Question: I have a list view and draw it with 'OwnerDraw'.
How to draw a simple and progress bar with rounded angles and a line on the top as on a picture below?

I need your help to apply a code below to my needs (my skills don't make it possible to edit).
'''
// TUbuntuProgress
// Version 1.2
unit UbuntuProgress;
interface
uses
Windows, SysUtils, Classes, Controls, Graphics, Math, ExtCtrls;
type
TUbuntuProgressColorSets = (csOriginal, csBlue, csRed);
TUbuntuProgressMode = (pmNormal, pmMarquee);
TMarqueeMode = (mmToLeft, mmToRight);
TMarqueeSpeed = (msSlow, msMedium, msFast);
TUbuntuProgress = class(TGraphicControl)
private
FColorSet: TUbuntuProgressColorSets;
FProgressDividers: Boolean;
FBackgroundDividers: Boolean;
FMarqueeWidth: Longint;
FMax: Longint;
FMode: TUbuntuProgressMode;
FPosition: Longint;
FShadow: Boolean;
FSpeed: TMarqueeSpeed;
FStep: Longint;
FVisible: Boolean;
Buffer: TBitmap;
DrawWidth: Longint;
MarqueeMode: TMarqueeMode;
MarqueePosition: Longint;
Timer: TTimer;
procedure SetColorSet(newColorSet: TUbuntuProgressColorSets);
procedure SetProgressDividers(newProgressDividers: Boolean);
procedure SetBackgroundDividers(newBackgroundDividers: Boolean);
procedure SetMarqueeWidth(newMarqueeWidth: Longint);
procedure SetMax(newMax: Longint);
procedure SetMode(newMode: TUbuntuProgressMode);
procedure SetPosition(newPosition: Longint);
procedure SetShadow(newShadow: Boolean);
procedure SetSpeed(newSpeed: TMarqueeSpeed);
procedure SetStep(newStep: Longint);
procedure SetVisible(newVisible: Boolean);
procedure MarqueeOnTimer(Sender: TObject);
procedure PaintNormal;
procedure PaintMarquee;
protected
procedure Paint; override;
public
constructor Create(AOwner: TComponent); override;
destructor Destroy; override;
procedure SetBounds(ALeft, ATop, AWidth, AHeight: Integer); override;
procedure StepIt;
published
property ColorSet: TUbuntuProgressColorSets read FColorSet write SetColorSet;
property ProgressDividers: Boolean read FProgressDividers write SetProgressDividers;
property BackgroundDividers: Boolean read FBackgroundDividers write SetBackgroundDividers;
property MarqueeWidth: Longint read FMarqueeWidth write SetMarqueeWidth;
property Max: Longint read FMax write SetMax;
property Mode: TUbuntuProgressMode read FMode write SetMode;
property Position: Longint read FPosition write SetPosition;
property Shadow: Boolean read FShadow write SetShadow;
property Speed: TMarqueeSpeed read FSpeed write SetSpeed;
property Step: Longint read FStep write SetStep;
property Height;
property Visible: Boolean read FVisible write SetVisible;
property Width;
end;
procedure Register;
implementation
uses
UbuntuProgressColors;
{$R UbuntuProgress.dcr}
procedure TUbuntuPRogress.SetColorSet(newColorSet: TUbuntuProgressColorSets);
begin
FColorSet := newColorSet;
Invalidate;
end;
procedure TUbuntuProgress.SetMarqueeWidth(newMarqueeWidth: Integer);
var
OldWidth: Longint;
begin
if (newMarqueeWidth < (Width-3)) and (newMarqueeWidth > 0) then
begin
OldWidth := FMarqueeWidth;
FMarqueeWidth := newMarqueeWidth;
if MarqueeMode = mmToRight then
MarqueePosition := MarqueePosition - (newMarqueeWidth - OldWidth);
end;
end;
procedure TUbuntuProgress.SetProgressDividers(newProgressDividers: Boolean);
begin
FProgressDividers := newProgressDividers;
Invalidate;
end;
procedure TUbuntuProgress.SetBackgroundDividers(newBackgroundDividers: Boolean);
begin
FBackgroundDividers := newBackgroundDividers;
Invalidate;
end;
procedure TUbuntuProgress.SetMax(newMax: Integer);
begin
if newMax > 0 then
FMax := newMax;
if FPosition > FMax then
FPosition := FMax;
Invalidate;
end;
procedure TUbuntuProgress.SetMode(newMode: TUbuntuProgressMode);
begin
FMode := newMode;
if FMode = pmNormal then
Timer.Enabled := False
else
Timer.Enabled := True;
Invalidate;
end;
procedure TUbuntuProgress.SetPosition(newPosition: Integer);
begin
if (newPosition >= 0) and (newPosition <= FMax) then
FPosition := newPosition;
Invalidate;
end;
procedure TUbuntuProgress.SetShadow(newShadow: Boolean);
begin
FShadow := newShadow;
if FShadow then
Height := 19
else
Height := 18;
Invalidate;
end;
procedure TUbuntuProgress.SetSpeed(newSpeed: TMarqueeSpeed);
begin
FSpeed := newSpeed;
case FSpeed of
msSlow: Timer.Interval := 50;
msMedium: Timer.Interval := 20;
msFast: Timer.Interval := 10;
end;
end;
procedure TUbuntuProgress.SetStep(newStep: Integer);
begin
if (newStep > 0) and (newStep <= (FMax)) then
FStep := newStep;
end;
procedure TUbuntuProgress.SetVisible(newVisible: Boolean);
begin
FVisible := newVisible;
if FVisible then
Invalidate
else
Parent.Invalidate;
end;
procedure TUbuntuProgress.MarqueeOnTimer(Sender: TObject);
begin
if not (csDesigning in ComponentState) then
Invalidate;
end;
procedure TUbuntuProgress.PaintNormal;
var
POverlay: Longint;
PJoist: Longint;
PDistance: Extended;
i, k: Longint;
begin
POverlay := Floor((DrawWidth-3)/FMax*FPosition);
PJoist := Floor((Width-3)/16);
PDistance := (Width-3)/PJoist;
with Buffer.Canvas do
begin
//3D-Effekt Fortschritt
Brush.Color := UbuntuProgressColorSets[FColorSet].Progress[0];
FillRect(Rect(1, 1, POverlay+1, 2));
Brush.Color := UbuntuProgressColorSets[FColorSet].Progress[1];
FillRect(Rect(1, 2, POverlay+1, 3));
Brush.Color := UbuntuProgressColorSets[FColorSet].Progress[2];
FillRect(Rect(1, 3, POverlay+1, 4));
Brush.Color := UbuntuProgressColorSets[FColorSet].Progress[3];
FillRect(Rect(1, 4, POverlay+1, 5));
Brush.Color := UbuntuProgressColorSets[FColorSet].Progress[4];
FillRect(Rect(1, 5, POverlay+1, 6));
Brush.Color := UbuntuProgressColorSets[FColorSet].Progress[5];
FillRect(Rect(1, 6, POverlay+1, 7));
Brush.Color := UbuntuProgressColorSets[FColorSet].Progress[6];
FillRect(Rect(1, 7, POverlay+1, 8));
Brush.Color := UbuntuProgressColorSets[FColorSet].Progress[7];
FillRect(Rect(1, 8, POverlay+1, 9));
Brush.Color := UbuntuProgressColorSets[FColorSet].Progress[8];
FillRect(Rect(1, 9, POverlay+1, 12));
Brush.Color := UbuntuProgressColorSets[FColorSet].Progress[9];
FillRect(Rect(1, 12, POverlay+1, 13));
Brush.Color := UbuntuProgressColorSets[FColorSet].Progress[10];
FillRect(Rect(1, 13, POverlay+1, 14));
Brush.Color := UbuntuProgressColorSets[FColorSet].Progress[11];
FillRect(Rect(1, 14, POverlay+1, 15));
Brush.Color := UbuntuProgressColorSets[FColorSet].Progress[12];
FillRect(Rect(1, 15, POverlay+1, 16));
Brush.Color := UbuntuProgressColorSets[FColorSet].Progress[13];
FillRect(Rect(1, 16, POverlay+1, 17));
//Balken Fortschritt
if FProgressDividers then
begin
for i := 1 to PJoist-1 do
begin
if Round(PDistance*i)<=POverlay then
for k := 0 to 15 do
Pixels[Round(PDistance*i), k+1] := UbuntuProgressColorSets[FColorSet].JoistLeft[k];
if Round(PDistance*i)+1<=POverlay then
for k := 0 to 15 do
Pixels[Round(PDistance*i)+1, k+1] := UbuntuProgressColorSets[FColorSet].JoistRight[k];
end;
end;
end;
end;
procedure TUbuntuProgress.PaintMarquee;
...
end;
procedure TUbuntuProgress.Paint;
var
PJoist: Longint;
PDistance: Extended;
i: Longint;
begin
inherited;
if Visible or ((not Visible) and (csDesigning in ComponentState)) then
begin
if FShadow then
DrawWidth := Width
else
DrawWidth := Width + 1;
PJoist := Floor((Width-3)/16);
PDistance := (Width-3)/PJoist;
Buffer.Width := Width;
Buffer.Height := Height; //19
with Buffer.Canvas do
begin
Brush.Style := bsSolid;
Pen.Style := psSolid;
//Eckpixel
Pixels[0, 0] := $00C6C7CE;{-}
Pixels[DrawWidth-2, 0] := $00C6C7CE;{-}
Pixels[DrawWidth-2, 17] := $00C6C7CE;{-}
Pixels[0, 17] := $00C6C7CE;{-}
//'bergang
Pixels[1, 0] := $<PHONE>;{-}
Pixels[DrawWidth-3, 0] := $<PHONE>;{-}
Pixels[DrawWidth-2, 1] := $<PHONE>;{-}
Pixels[DrawWidth-2, 16] := $<PHONE>;{-}
Pixels[DrawWidth-3, 17] := $<PHONE>;{-}
Pixels[1, 17] := $<PHONE>;{-}
Pixels[0, 16] := $<PHONE>;{-}
Pixels[0, 1] := $<PHONE>;{-}
//Seitenlinien
Pen.Color := $<PHONE>;{-}
MoveTo(2, 0);
LineTo(DrawWidth-3, 0);
MoveTo(DrawWidth-2, 2);
LineTo(DrawWidth-2, 16);
MoveTo(DrawWidth-4, 17);
LineTo(1, 17);
MoveTo(0, 15);
LineTo(0, 1);
//Schatten
if FShadow then
begin
Pixels[0, 18] := $00E7EBEF;{-}
Pixels[1, 18] := $00DEE3E7;{-}
Pixels[DrawWidth-3, 18] := $00DEE3E7;{-}
Pixels[DrawWidth-2, 18] := $00E7EBEF;{-}
Pixels[DrawWidth-1, 18] := $00E7EBEF;{-}
Pixels[DrawWidth-1, 17] := $00E7EBEF;{-}
Pixels[DrawWidth-1, 16] := $00DEE3E7;{-}
Pixels[DrawWidth-1, 1] := $00DEE3E7;{-}
Pixels[DrawWidth-1, 0] := $00E7EBEF;{-}
Pen.Color := $00D6D7DE;{-}
MoveTo(2, 18);
LineTo(DrawWidth-3, 18);
MoveTo(DrawWidth-1, 15);
LineTo(DrawWidth-1, 1);
end;
//3D-Effekt Innen
Brush.Color := $00F7F7F7;{-}
FillRect(Rect(1, 1, DrawWidth-2, 3));
Brush.Color := $00F7F3F7;{-}
FillRect(Rect(1, 3, DrawWidth-2, 5));
Brush.Color := $00EFF3F7;{-}
FillRect(Rect(1, 5, DrawWidth-2, 8));
Brush.Color := $00E7E7EF;{-}
FillRect(Rect(1, 8, DrawWidth-2, 9));
Brush.Color := $00E7EBEF;{-}
FillRect(Rect(1, 9, DrawWidth-2, 12));
Brush.Color := $00EFEFE7;{-}
FillRect(Rect(1, 12, DrawWidth-2, 13));
Brush.Color := $00EFF3F7;{-}
FillRect(Rect(1, 13, DrawWidth-2, 14));
Brush.Color := $00EFEFF7;{-}
FillRect(Rect(1, 14, DrawWidth-2, 16));
Brush.Color := $00F7F7FF;{-}
FillRect(Rect(1, 16, DrawWidth-2, 17));
//Balken Innen
for i := 1 to PJoist-1 do
if FBackgroundDividers then
begin
Pen.Color := $00DEDBDE;{-}
MoveTo(Round(PDistance*i), 1);
LineTo(Round(PDistance*i), 17);
Pen.Color := $00D8D5E0;{-}
MoveTo(Round(PDistance*i), 8);
LineTo(Round(PDistance*i), 13);
Pen.Color := $00FCF5FC;{-}
MoveTo(Round(PDistance*i)+1, 1);
LineTo(Round(PDistance*i)+1, 17);
Pen.Color := $00EDEDF5;{-}
MoveTo(Round(PDistance*i)+1, 8);
LineTo(Round(PDistance*i)+1, 13);
end;
end;
case FMode of
pmNormal: PaintNormal;
pmMarquee:
begin
if not (csDesigning in ComponentState) then
PaintMarquee;
end;
end;
BitBlt(Canvas.Handle, 0, 0, Width, 19, Buffer.Canvas.Handle, 0, 0, SRCCOPY);
end;
end;
procedure TUbuntuProgress.SetBounds(ALeft: Integer; ATop: Integer; AWidth: Integer; AHeight: Integer);
begin
if AWidth < 100 then
AWidth := 100;
if FShadow then
inherited SetBounds(ALeft, ATop, AWidth, 19)
else
inherited SetBounds(ALeft, ATop, AWidth, 18);
end;
procedure TUbuntuProgress.StepIt;
begin
if FMode = pmNormal then
begin
FPosition := FPosition+FStep;
if FPosition > FMax then
FPosition := 0;
Invalidate;
end;
end;
constructor TUbuntuProgress.Create(AOwner: TComponent);
begin
inherited Create(AOwner);
ControlStyle := ControlStyle + [csFixedHeight, csOpaque];
Buffer := TBitmap.Create;
Timer := TTimer.Create(Self);
Timer.Enabled := False;
Timer.Interval := 20;
Timer.OnTimer := MarqueeOnTimer;
FColorSet := csOriginal;
FProgressDividers := True;
FBackgroundDividers := True;
FMarqueeWidth := 30;
FMax := 100;
FMode := pmNormal;
FPosition := 50;
FShadow := True;
FSpeed := msMedium;
FStep := 1;
MarqueeMode := mmToRight;
MarqueePosition := 0;
Height := 19;
Width := 150;
Visible := True;
end;
destructor TUbuntuProgress.Destroy;
begin
Timer.Free;
Buffer.Free;
inherited;
end;
procedure Register;
begin
RegisterComponents('Ubuntu', [TUbuntuProgress]);
end;
end.
'''
Thanks!
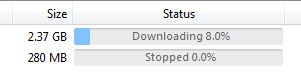
Answer: Could something like this do?
'''
uses
CommCtrl, Themes;
const
StatusColumnIndex = 2;
procedure DrawStatus(DC: HDC; R: TRect; State: TCustomDrawState; Font: TFont;
const Txt: String; Progress: Single);
var
TxtRect: TRect;
S: String;
Details: TThemedElementDetails;
SaveBrush: HBRUSH;
SavePen: HPEN;
TxtFont: TFont;
SaveFont: HFONT;
SaveTextColor: COLORREF;
begin
FillRect(DC, R, 0);
InflateRect(R, -1, -1);
TxtRect := R;
S := Format('%s %.1f%%', [Txt, Progress * 100]);
if ThemeServices.ThemesEnabled then
begin
Details := ThemeServices.GetElementDetails(tpBar);
ThemeServices.DrawElement(DC, Details, R, nil);
InflateRect(R, -2, -2);
R.Right := R.Left + Trunc((R.Right - R.Left) * Progress);
Details := ThemeServices.GetElementDetails(tpChunk);
ThemeServices.DrawElement(DC, Details, R, nil);
end
else
begin
SavePen := SelectObject(DC, CreatePen(PS_NULL, 0, 0));
SaveBrush := SelectObject(DC, CreateSolidBrush($00EBEBEB));
Inc(R.Right);
Inc(R.Bottom);
RoundRect(DC, R.Left, R.Top, R.Right, R.Bottom, 3, 3);
R.Right := R.Left + Trunc((R.Right - R.Left) * Progress);
DeleteObject(SelectObject(DC, CreateSolidBrush($00FFC184)));
RoundRect(DC, R.Left, R.Top, R.Right, R.Bottom, 3, 3);
if R.Right > R.Left + 3 then
Rectangle(DC, R.Right - 3, R.Top, R.Right, R.Bottom);
DeleteObject(SelectObject(DC, SaveBrush));
DeleteObject(SelectObject(DC, SavePen));
end;
TxtFont := TFont.Create;
try
TxtFont.Assign(Font);
TxtFont.Height := TxtRect.Bottom - TxtRect.Top;
TxtFont.Color := clGrayText;
SetBkMode(DC, TRANSPARENT);
SaveFont := SelectObject(DC, TxtFont.Handle);
SaveTextColor := SetTextColor(DC, GetSysColor(COLOR_GRAYTEXT));
DrawText(DC, PChar(S), -1, TxtRect, DT_SINGLELINE or DT_CENTER or
DT_VCENTER or DT_END_ELLIPSIS or DT_NOPREFIX);
SetBkMode(DC, TRANSPARENT);
finally
DeleteObject(SelectObject(DC, SaveFont));
SetTextColor(DC, SaveTextColor);
TxtFont.Free;
end;
end;
procedure TForm1.ListView1CustomDrawSubItem(Sender: TCustomListView;
Item: TListItem; SubItem: Integer; State: TCustomDrawState;
var DefaultDraw: Boolean);
var
ListView: TListView absolute Sender;
R: TRect;
begin
DefaultDraw := SubItem <> StatusColumnIndex;
if not DefaultDraw then
begin
ListView_GetSubItemRect(ListView.Handle, Item.Index, SubItem,
LVIR_BOUNDS, @R);
DrawStatus(ListView.Canvas.Handle, R, State, ListView.Font, 'Downloading',
Random(101) / 100);
end;
end;
'''

<URL>